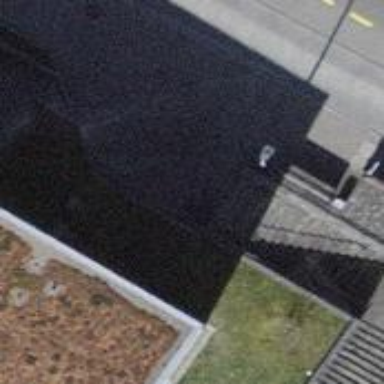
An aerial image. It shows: Steps on sett surface road.